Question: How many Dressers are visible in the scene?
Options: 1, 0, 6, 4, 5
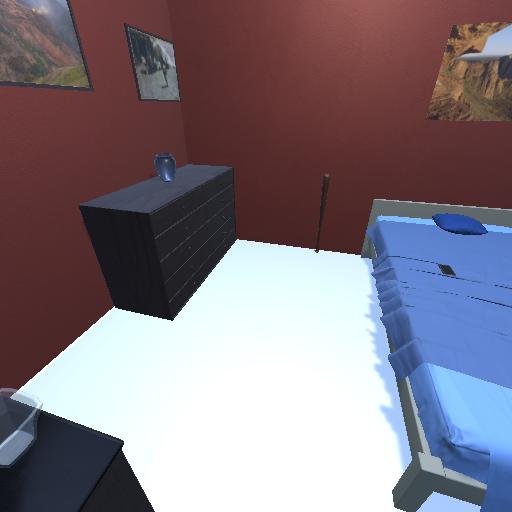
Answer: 1